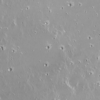
Label: not_dusty